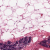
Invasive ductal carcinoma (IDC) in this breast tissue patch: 0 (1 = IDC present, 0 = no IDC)